Question: I have this code in my form:
'''
<div class="g-recaptcha" data-sitekey="MY_KEY"></div>
'''
And the validation part:
'''
// Re captcha part
if (isset($_POST['g-recaptcha-response'])){
$captcha = $_POST['g-recaptcha-response'];
}
if (!$captcha) {
redirect('login', 'refresh');
}
$response=file_get_contents("https://www.google.com/recaptcha/api/siteverify?secret=MY_SECRET_KEY&response=".$captcha."&remoteip=".$_SERVER['REMOTE_ADDR']);
// t($response,1);
if($response."success" == false) {
redirect('login', 'refresh');
}
'''
It sort of works now, this is my result:

When I click the checkbox, I still need to type the text for verification.
I thought that clicking the checkbox was enough?
Am I doing something wrong here?
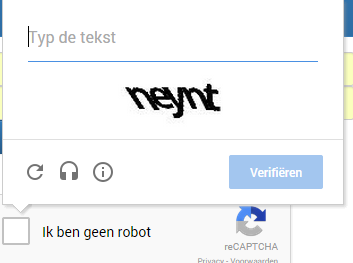
Answer: Here's how I check "No Captcha" response and it always shows me "one click" verification box, even in localhost:
'''
$g_recaptcha_response = filter_input(INPUT_POST, 'g-recaptcha-response');
if (isset($g_recaptcha_response)) {
$google = 'https://www.google.com/recaptcha/api/siteverify?secret='
. ZorAuthConfig::RC_SECRET_KEY
. '&response=' . $g_recaptcha_response;
$google_json = file_get_contents($google);
$google_data = json_decode($google_json);
// Check reCaptcha response.
if (!$google_data->success) {
// Do something if robot.
} else {
// Do something if human.
}
}
'''
I implemented this in small library I wrote recently, so you can check it out if you want more details: <URL>
<URL>